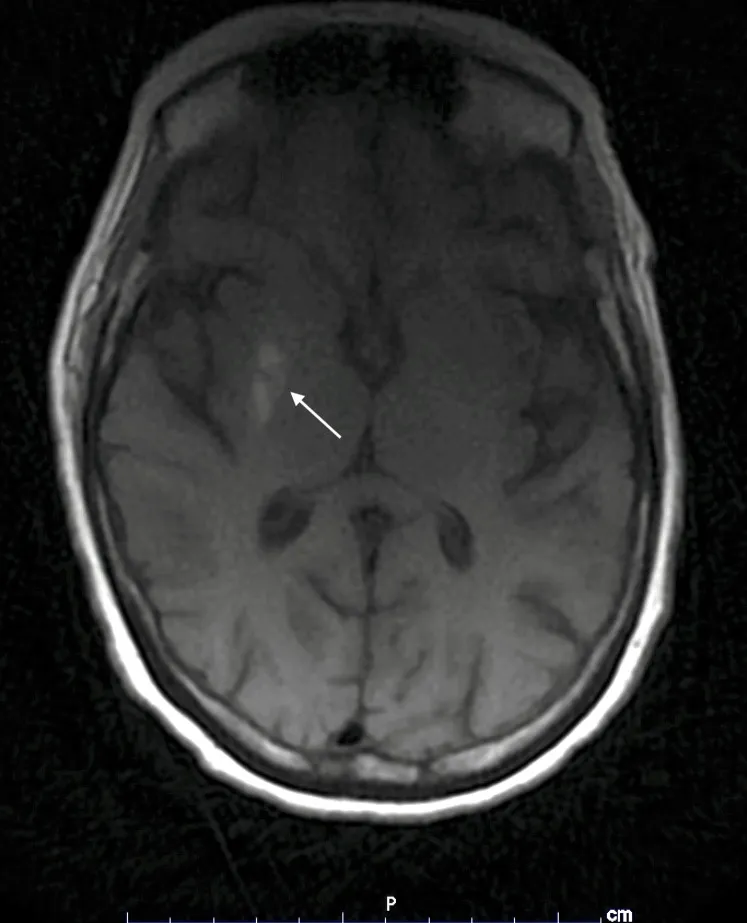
Brain MRI (sagittal): asymmetric T1 hyper-intensity of the right putamen (white arrow). A: anterior, P: posterior.
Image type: radiology (mri)